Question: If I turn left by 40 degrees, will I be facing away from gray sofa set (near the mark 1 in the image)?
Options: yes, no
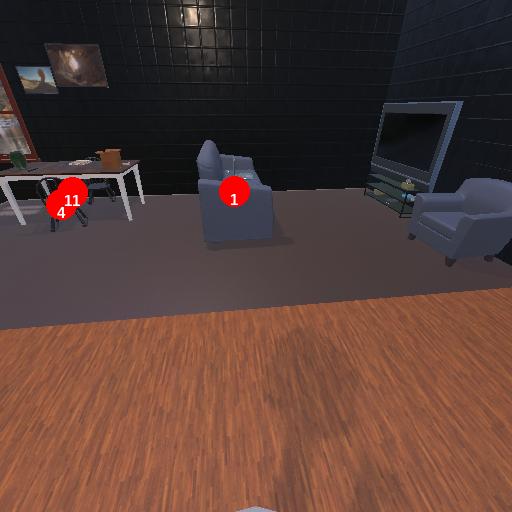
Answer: yes